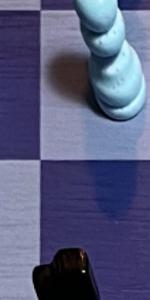
Label: Empty